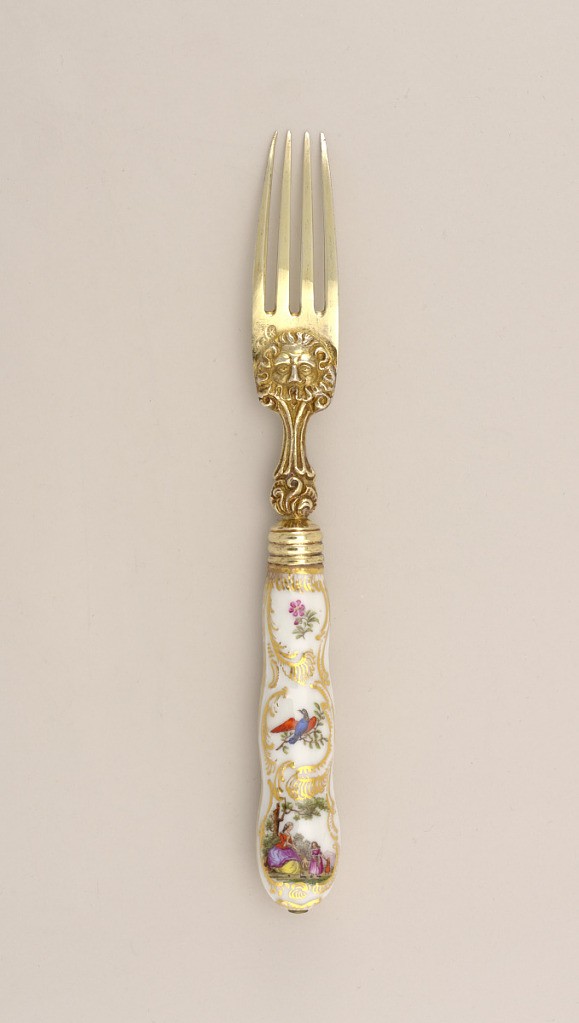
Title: Fork with Porcelain Handle (with Knife and Spoon)
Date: ca. 1730
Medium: porcelain, vitreous enamel, silver, gold
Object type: fork
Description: Four-tined fork, tines slightly curved and tapering towards the point. Gilded join and baluster-shaped neck decorated with scallops, scrolls and stylized lion's head on the back of the join. Gilded ferrule ribbed, round in section. Tapering white porcelain handle with multi-color decoration of flowers and birds, and two scenes surrounded with gilded scrolled decoration: on the front, a harbor scene with two men raising their glass, on the back a landscape with a lady and a small girl holding a doll.